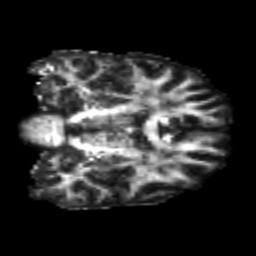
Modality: FA
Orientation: coronal
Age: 22
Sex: male
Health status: healthy
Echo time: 0.074 s